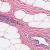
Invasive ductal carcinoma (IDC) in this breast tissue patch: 0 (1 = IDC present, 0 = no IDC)